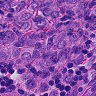
Metastatic tissue present: yes